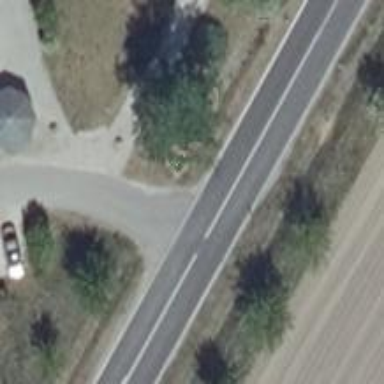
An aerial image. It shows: Tertiary road with asphalt surface.